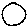
Label: circle